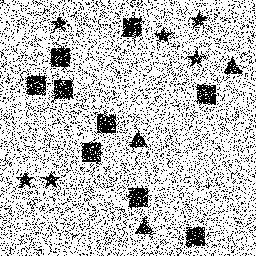
Squares: 9
Triangles: 3
Stars: 6
Total shapes: 18